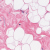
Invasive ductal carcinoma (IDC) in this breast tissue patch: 0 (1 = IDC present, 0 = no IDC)